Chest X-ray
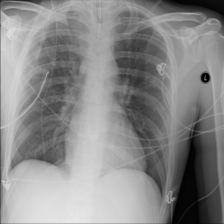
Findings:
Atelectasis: negative
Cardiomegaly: negative
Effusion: negative
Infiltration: negative
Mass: negative
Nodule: negative
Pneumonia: negative
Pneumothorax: negative
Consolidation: negative
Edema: negative
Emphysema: negative
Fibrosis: negative
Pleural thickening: negative
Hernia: negative